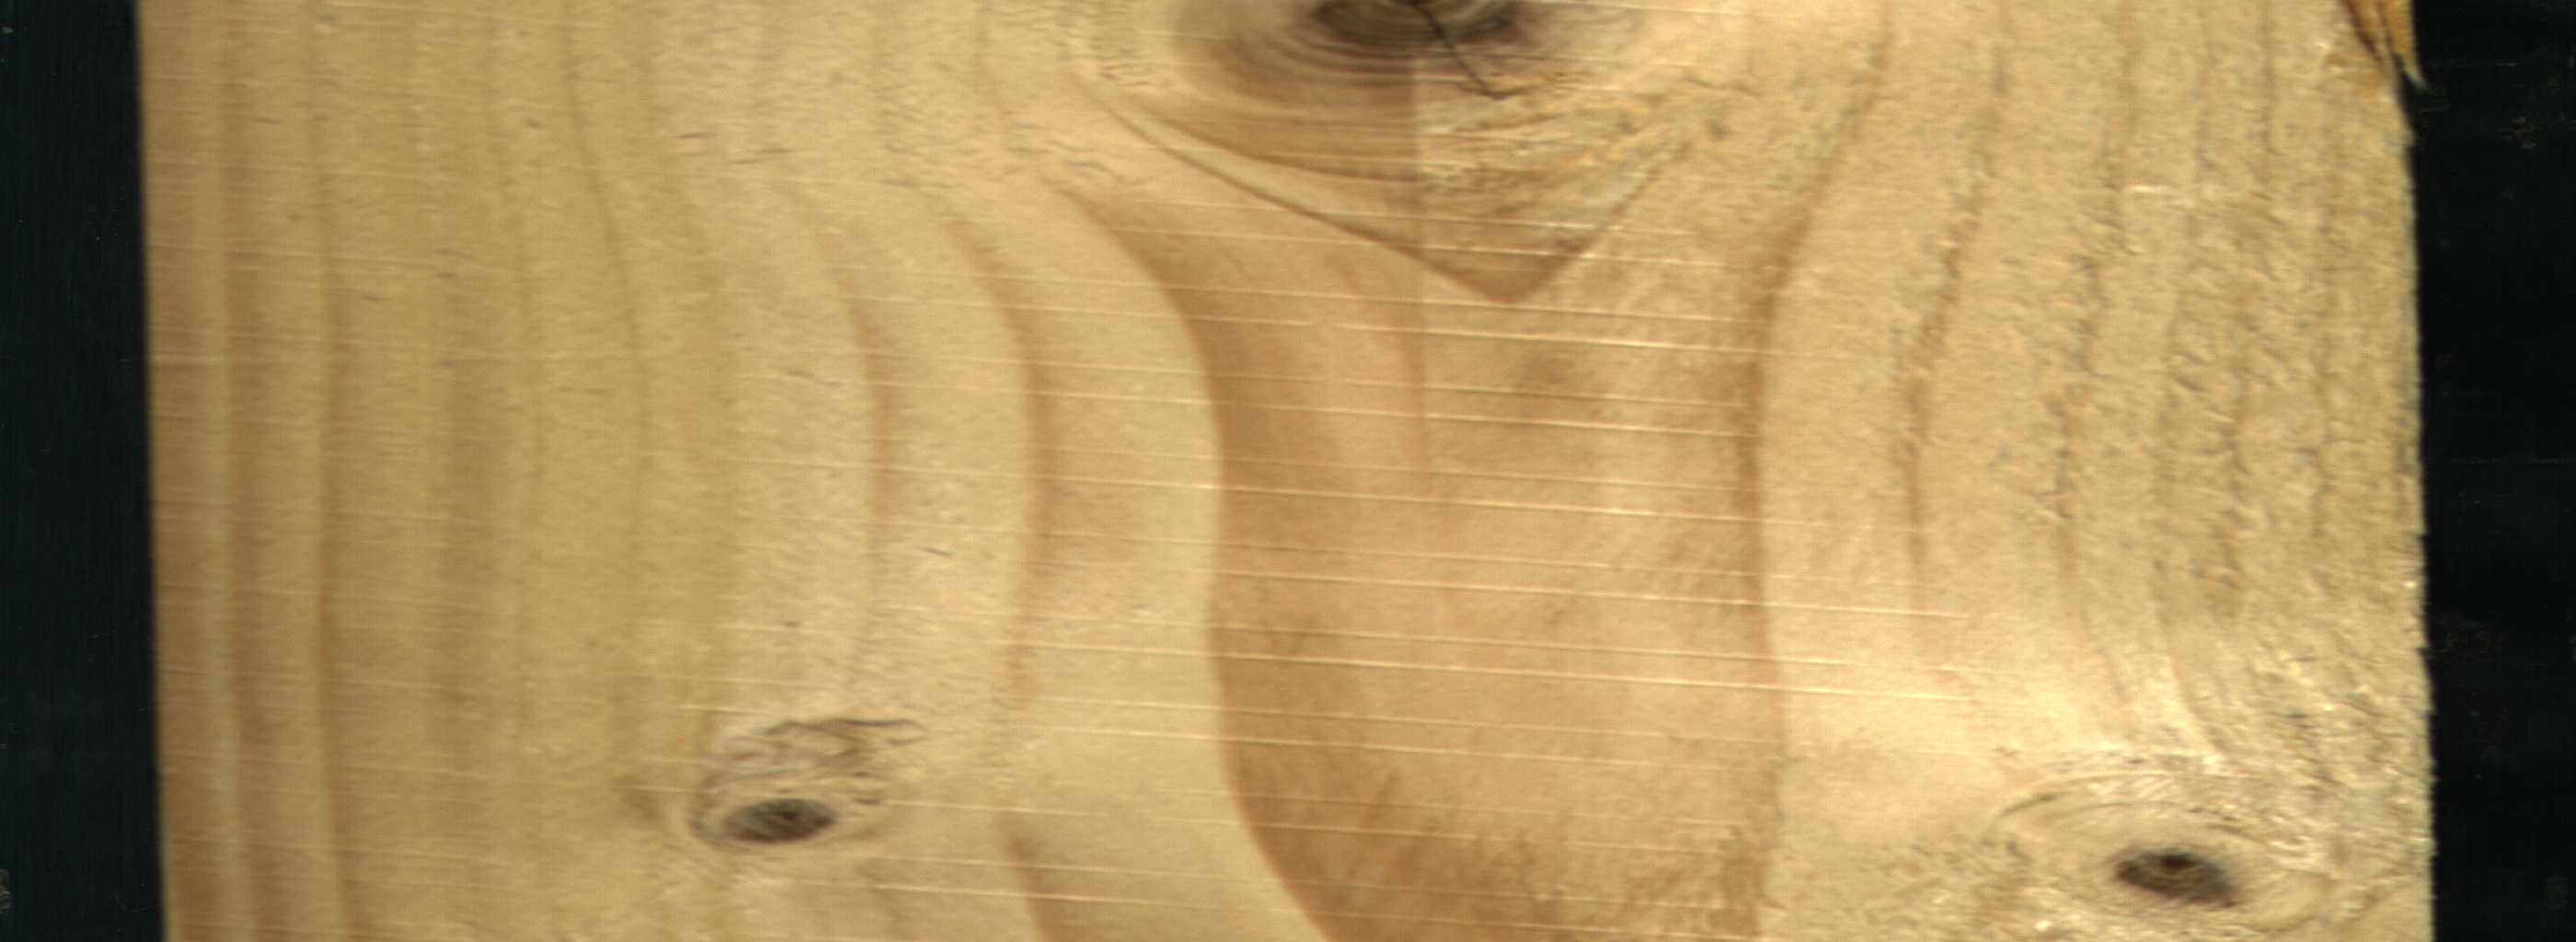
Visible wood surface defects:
resin
knot_with_crack
Live_Knot
Live_Knot